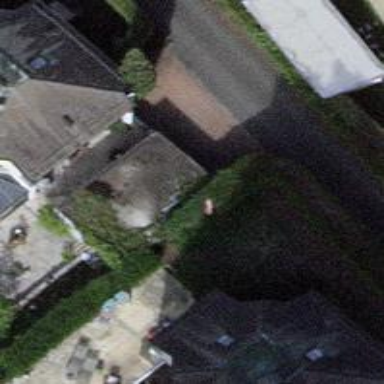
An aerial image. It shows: Garage building.